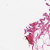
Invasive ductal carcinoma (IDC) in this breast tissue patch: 0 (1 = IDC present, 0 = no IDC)